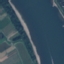
Land use / land cover: River